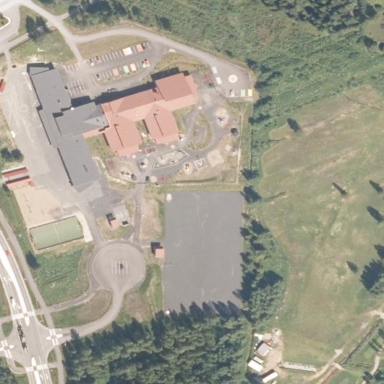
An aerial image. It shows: School.